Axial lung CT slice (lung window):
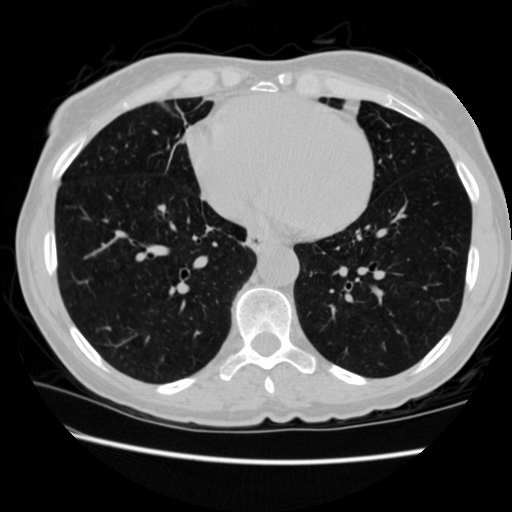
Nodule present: no